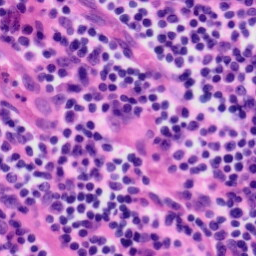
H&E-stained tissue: Tonsil